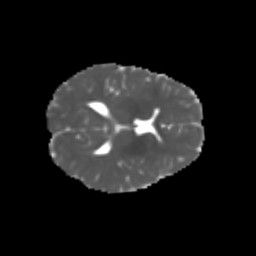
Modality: MD
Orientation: axial
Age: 7
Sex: female
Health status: healthy